Question: I'm new to RCP. I have a Question concerning the toolbar field in a .e4mxi file.
I selected the toolbar icon. Now I am wondering how I can use / access the toolbar.
Thanks for answers in advance.

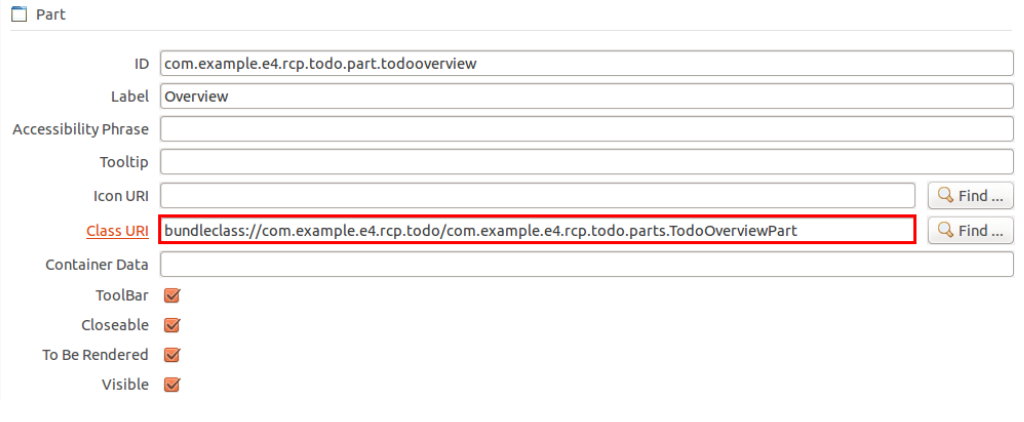
Answer: When you select 'Toolbar' in the part a 'Toolbar' child will be added to the Part:
<URL>
You can then select the Toolbar item and add things like 'Handled tool item', 'Direct tool item', 'Tool control' to the bar:
<URL>